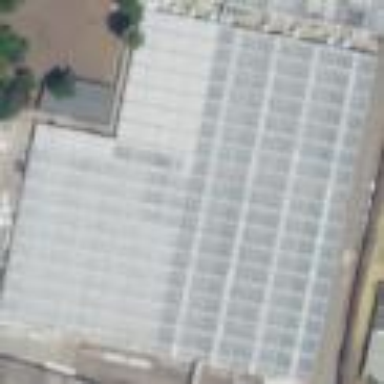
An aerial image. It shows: Greenhouse.